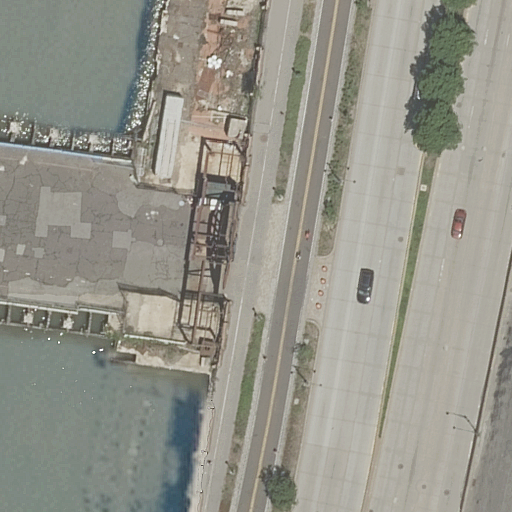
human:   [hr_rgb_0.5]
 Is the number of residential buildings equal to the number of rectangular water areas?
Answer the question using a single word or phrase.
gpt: yes

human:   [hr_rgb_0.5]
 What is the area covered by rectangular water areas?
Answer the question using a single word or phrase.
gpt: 0m2

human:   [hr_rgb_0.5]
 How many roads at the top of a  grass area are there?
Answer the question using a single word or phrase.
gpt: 5

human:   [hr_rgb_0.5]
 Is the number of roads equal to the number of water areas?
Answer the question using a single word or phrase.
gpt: no

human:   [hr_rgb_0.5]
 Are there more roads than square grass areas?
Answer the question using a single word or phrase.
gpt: yes

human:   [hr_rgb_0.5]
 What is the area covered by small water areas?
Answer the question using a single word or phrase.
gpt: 0m2

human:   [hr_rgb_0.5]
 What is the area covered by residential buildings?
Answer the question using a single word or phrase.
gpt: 0m2

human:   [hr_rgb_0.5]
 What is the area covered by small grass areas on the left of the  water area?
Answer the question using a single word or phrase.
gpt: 0m2

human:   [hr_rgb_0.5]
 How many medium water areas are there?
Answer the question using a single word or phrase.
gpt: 0

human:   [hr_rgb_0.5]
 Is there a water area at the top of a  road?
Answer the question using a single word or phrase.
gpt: no

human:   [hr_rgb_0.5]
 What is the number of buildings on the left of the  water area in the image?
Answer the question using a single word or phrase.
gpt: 0

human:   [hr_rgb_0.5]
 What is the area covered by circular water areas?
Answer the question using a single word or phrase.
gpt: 0m2

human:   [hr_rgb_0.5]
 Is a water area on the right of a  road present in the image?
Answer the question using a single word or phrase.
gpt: no

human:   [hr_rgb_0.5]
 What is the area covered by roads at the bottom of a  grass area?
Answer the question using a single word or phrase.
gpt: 0m2

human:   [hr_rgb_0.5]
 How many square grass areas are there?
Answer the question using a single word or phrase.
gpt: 0

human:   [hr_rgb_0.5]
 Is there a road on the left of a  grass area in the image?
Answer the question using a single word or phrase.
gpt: yes

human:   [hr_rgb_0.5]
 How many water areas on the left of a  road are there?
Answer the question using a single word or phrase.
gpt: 1

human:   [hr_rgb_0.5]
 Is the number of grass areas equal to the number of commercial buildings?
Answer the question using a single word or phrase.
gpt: no

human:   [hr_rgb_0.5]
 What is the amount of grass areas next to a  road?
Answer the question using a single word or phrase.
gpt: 5

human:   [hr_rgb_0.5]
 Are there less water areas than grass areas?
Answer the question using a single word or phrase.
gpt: yes

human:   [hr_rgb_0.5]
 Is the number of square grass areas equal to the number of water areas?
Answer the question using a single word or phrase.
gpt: no

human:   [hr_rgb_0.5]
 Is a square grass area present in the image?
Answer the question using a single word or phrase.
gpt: no

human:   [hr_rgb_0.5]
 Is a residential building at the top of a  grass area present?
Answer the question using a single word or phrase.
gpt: no

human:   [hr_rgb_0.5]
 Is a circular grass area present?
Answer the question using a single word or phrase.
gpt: no

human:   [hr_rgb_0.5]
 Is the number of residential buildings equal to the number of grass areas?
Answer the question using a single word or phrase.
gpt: no

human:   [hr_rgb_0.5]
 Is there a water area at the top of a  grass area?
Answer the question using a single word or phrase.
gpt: yes

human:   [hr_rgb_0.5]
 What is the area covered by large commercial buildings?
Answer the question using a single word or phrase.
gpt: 0m2

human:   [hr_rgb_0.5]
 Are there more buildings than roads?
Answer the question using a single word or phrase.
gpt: no

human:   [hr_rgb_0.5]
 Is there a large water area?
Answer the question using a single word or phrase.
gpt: yes

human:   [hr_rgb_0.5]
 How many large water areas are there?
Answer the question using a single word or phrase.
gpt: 1

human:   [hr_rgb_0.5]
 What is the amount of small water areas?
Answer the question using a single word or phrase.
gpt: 0

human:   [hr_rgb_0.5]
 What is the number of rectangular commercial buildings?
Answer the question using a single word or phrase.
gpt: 0

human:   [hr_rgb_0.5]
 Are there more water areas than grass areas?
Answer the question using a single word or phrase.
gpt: no

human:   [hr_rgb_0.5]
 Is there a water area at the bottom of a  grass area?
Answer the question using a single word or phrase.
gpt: no

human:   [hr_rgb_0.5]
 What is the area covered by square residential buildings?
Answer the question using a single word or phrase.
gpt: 0m2

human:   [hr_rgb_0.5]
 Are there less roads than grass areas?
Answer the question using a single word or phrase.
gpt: no